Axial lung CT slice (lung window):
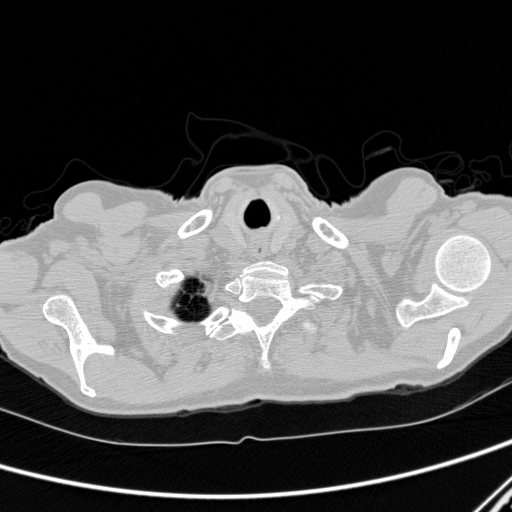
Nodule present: no